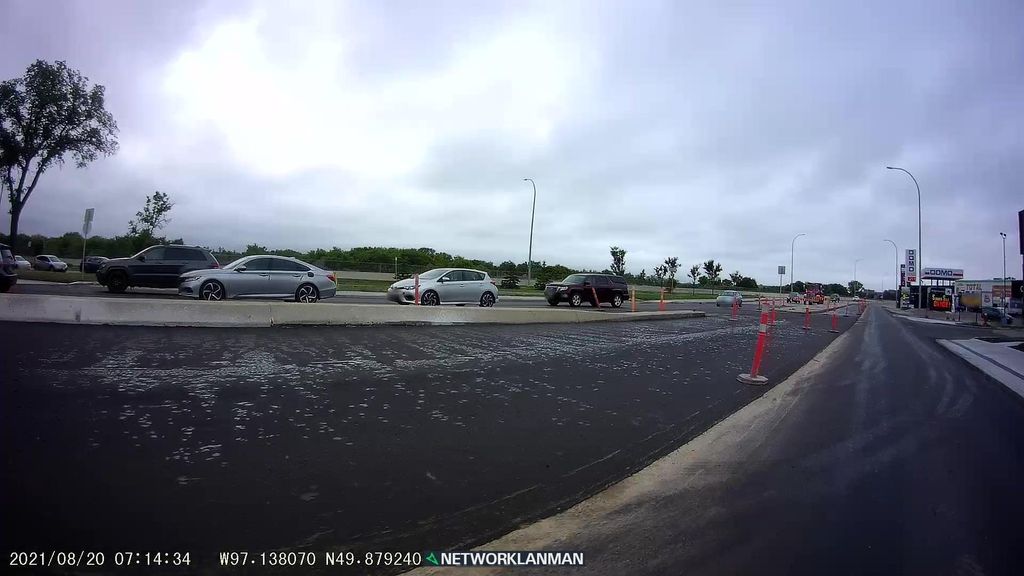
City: winnipeg